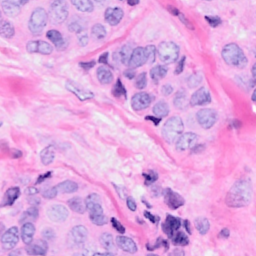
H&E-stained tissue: Breast